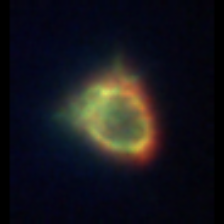
Taxon: Ciliates
Group: Other